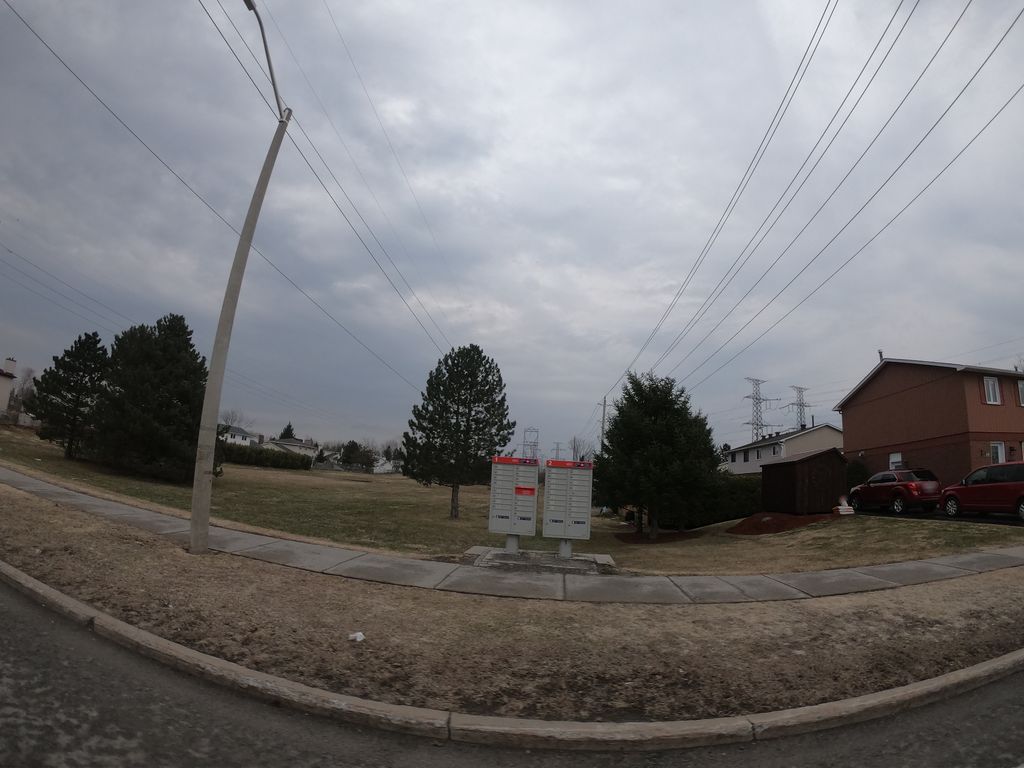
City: ottawa-gatineau